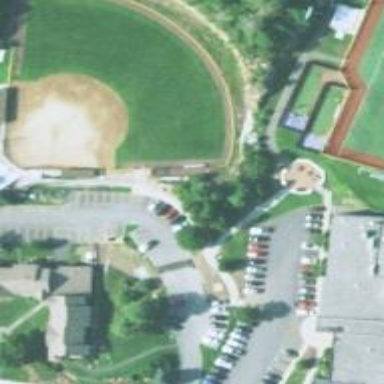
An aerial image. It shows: Baseball pitch for leisure land.